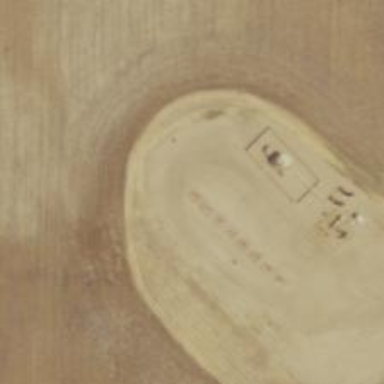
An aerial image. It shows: Petroleum well that is man-made.